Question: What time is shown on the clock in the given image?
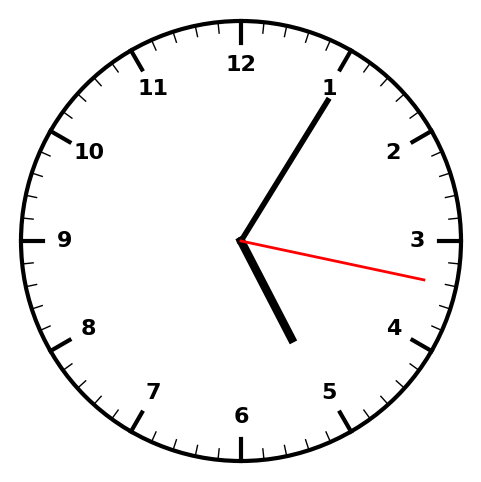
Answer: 05:05:17